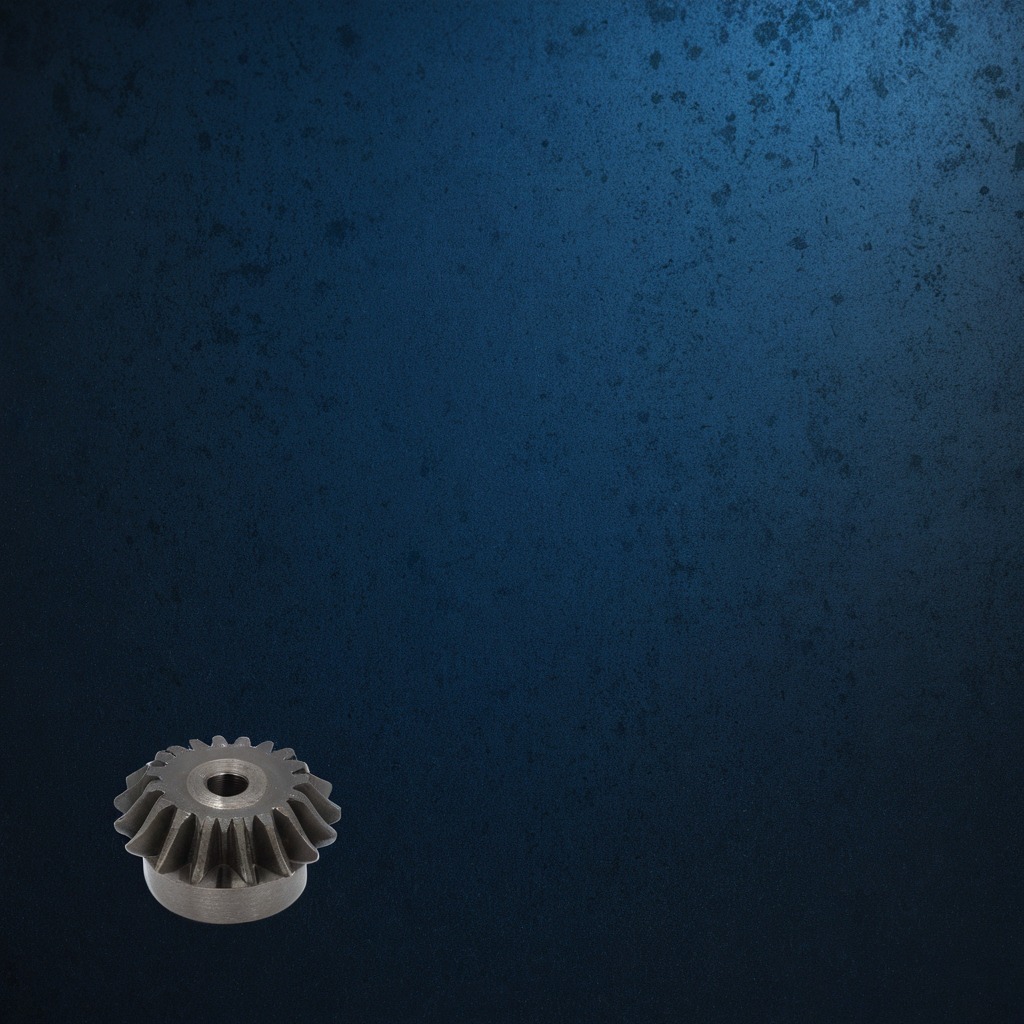
A steel gear with teeth is lying on the granite tabletop inside a workshop at night.